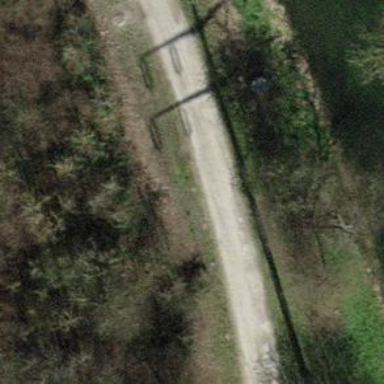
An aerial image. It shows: Path with fine gravel surface.